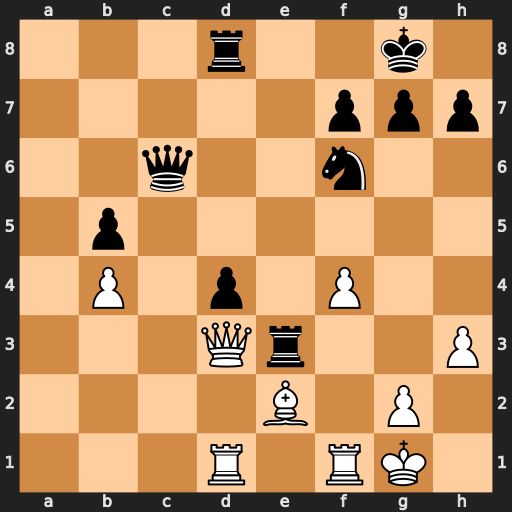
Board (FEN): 3r2k1/5ppp/2q2n2/1p6/1P1p1P2/3Qr2P/4B1P1/3R1RK1
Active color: w
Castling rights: -
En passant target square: -
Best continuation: Qxe3 dxe3 Rxd8+